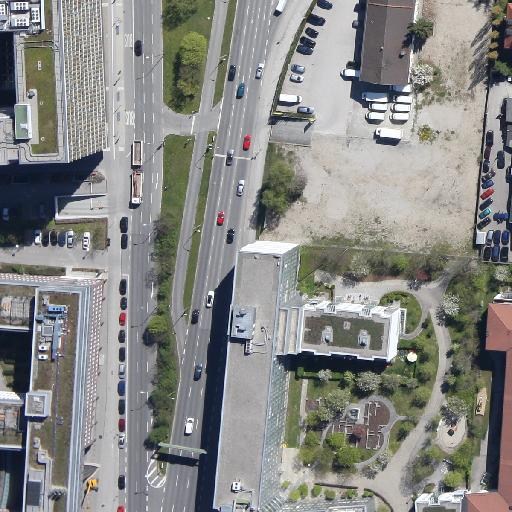
Referring expression: van